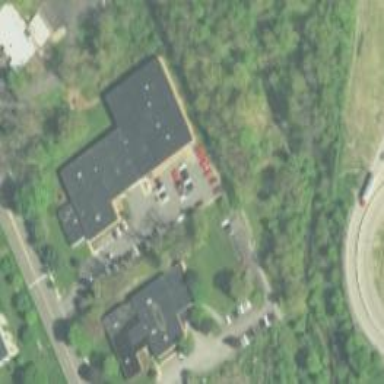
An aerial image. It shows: Office building.